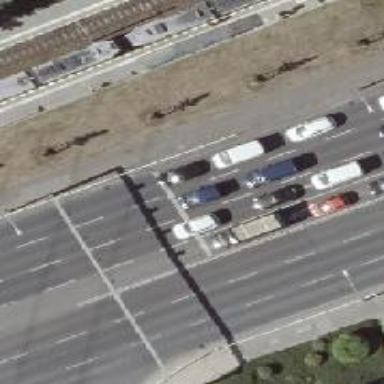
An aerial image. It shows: Road with traffic signals.